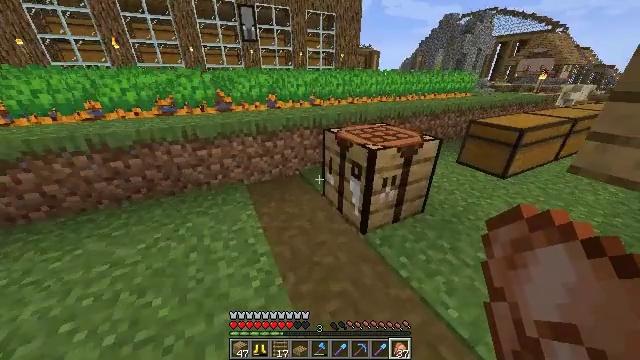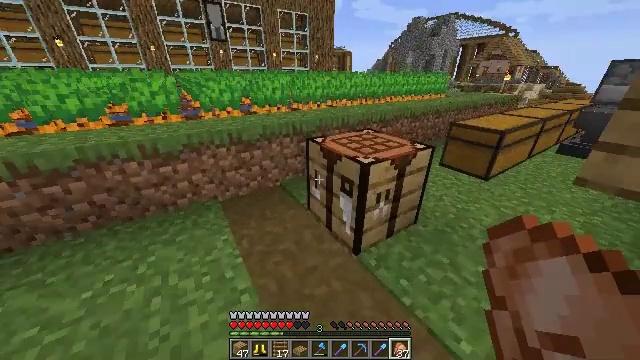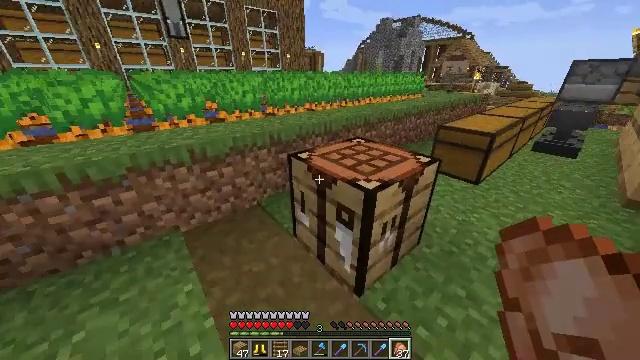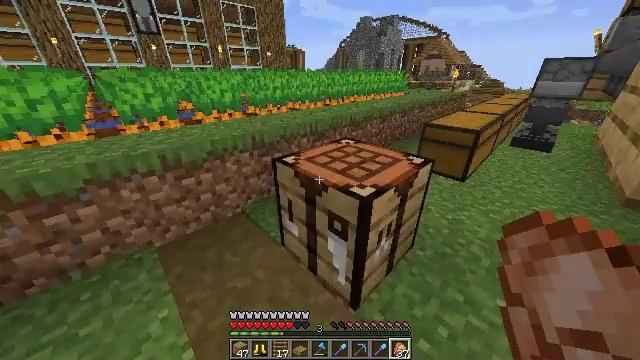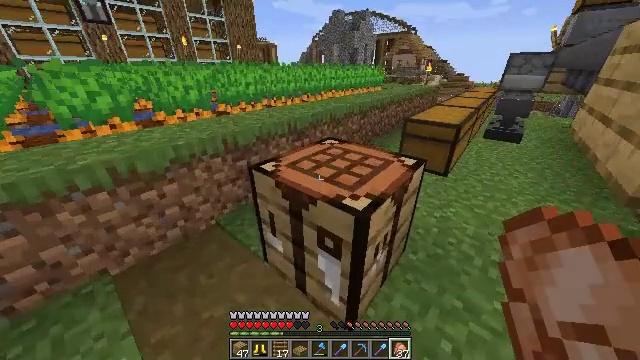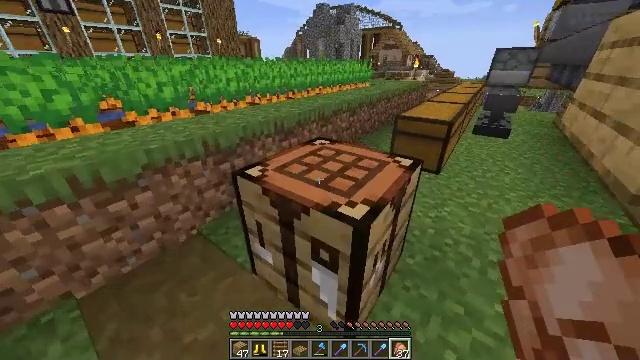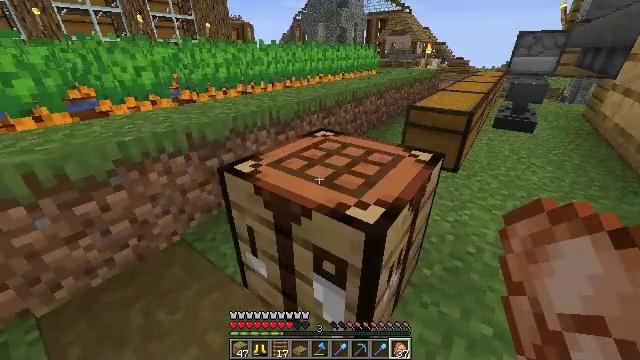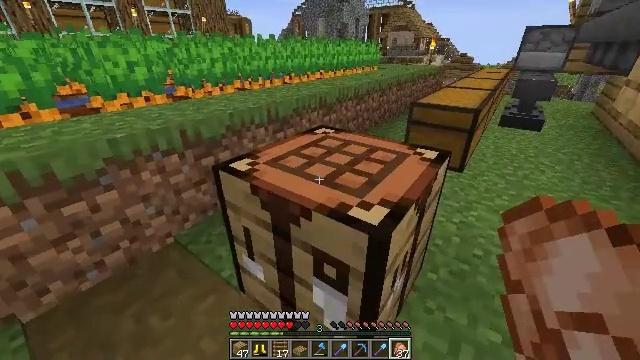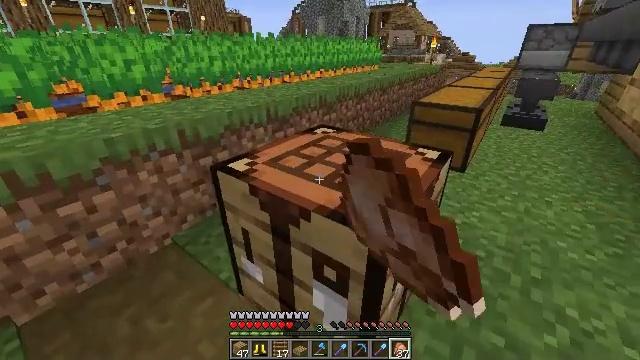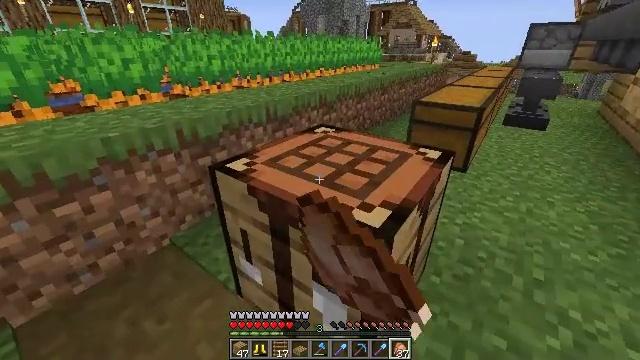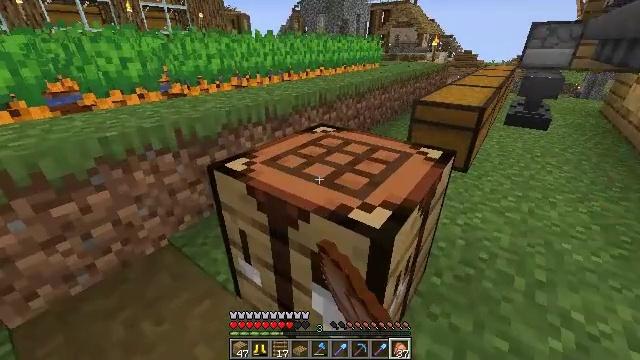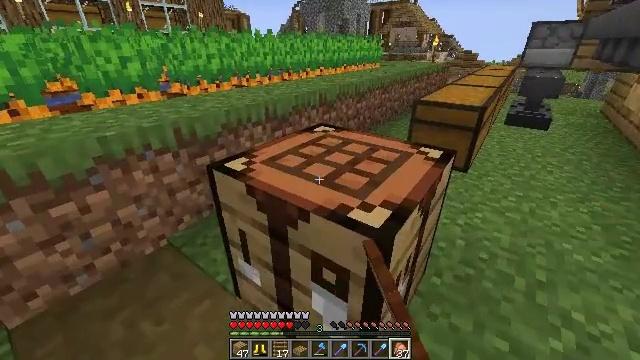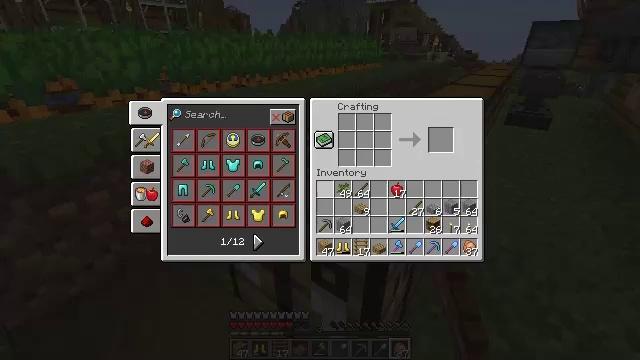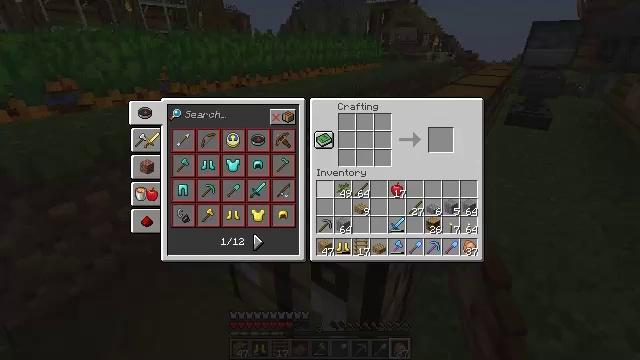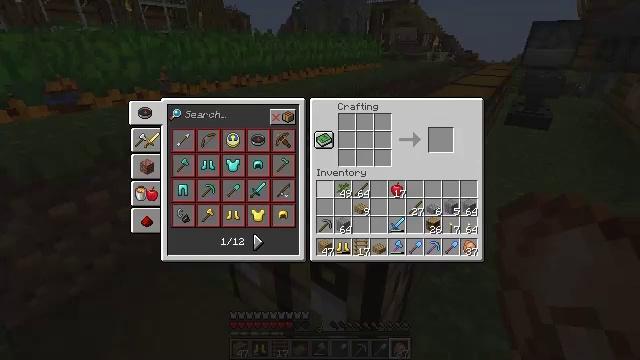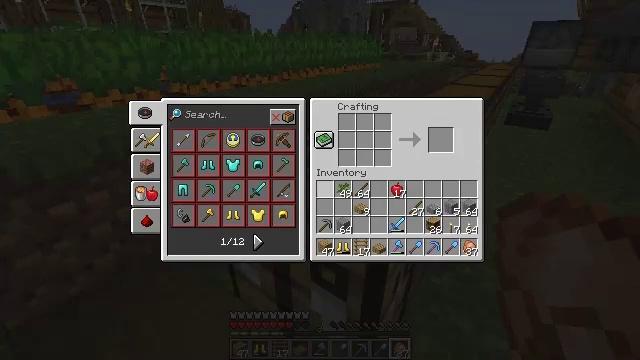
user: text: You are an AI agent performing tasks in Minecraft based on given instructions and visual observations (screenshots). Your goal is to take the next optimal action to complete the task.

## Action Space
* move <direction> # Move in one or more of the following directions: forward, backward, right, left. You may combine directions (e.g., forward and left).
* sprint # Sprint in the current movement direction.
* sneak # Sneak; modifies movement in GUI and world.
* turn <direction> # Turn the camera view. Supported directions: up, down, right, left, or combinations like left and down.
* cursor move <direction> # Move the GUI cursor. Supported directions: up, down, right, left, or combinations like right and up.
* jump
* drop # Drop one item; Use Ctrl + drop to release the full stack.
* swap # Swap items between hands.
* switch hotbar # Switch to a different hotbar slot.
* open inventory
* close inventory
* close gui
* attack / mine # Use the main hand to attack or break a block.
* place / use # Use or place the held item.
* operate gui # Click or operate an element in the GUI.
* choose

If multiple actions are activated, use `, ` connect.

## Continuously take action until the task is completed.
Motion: motion action
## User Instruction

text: Create a polished andesite slab using polished andesite.
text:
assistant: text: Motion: move forward, turn right
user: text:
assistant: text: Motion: move forward, turn right
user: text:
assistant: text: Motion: move forward, turn right
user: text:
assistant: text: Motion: turn right and down
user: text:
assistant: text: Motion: turn right
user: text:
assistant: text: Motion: no_op
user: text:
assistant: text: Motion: use / place
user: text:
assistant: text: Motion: use / place
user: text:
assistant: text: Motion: use / place
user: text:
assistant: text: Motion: use / place
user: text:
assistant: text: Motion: no_op
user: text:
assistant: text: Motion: open gui
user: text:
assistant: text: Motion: no_op
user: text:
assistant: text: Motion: no_op
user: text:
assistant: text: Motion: no_op
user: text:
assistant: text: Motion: no_op
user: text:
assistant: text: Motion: cursor move right
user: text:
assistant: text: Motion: cursor move right
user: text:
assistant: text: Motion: cursor move right
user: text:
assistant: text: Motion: cursor move right
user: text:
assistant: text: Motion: cursor move right
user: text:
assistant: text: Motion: cursor move right and down
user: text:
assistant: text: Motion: cursor move right
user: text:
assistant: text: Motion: no_op
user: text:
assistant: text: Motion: no_op
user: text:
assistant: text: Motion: no_op
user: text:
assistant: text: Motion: no_op
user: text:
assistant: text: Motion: no_op
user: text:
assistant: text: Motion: no_op
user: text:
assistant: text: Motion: no_op